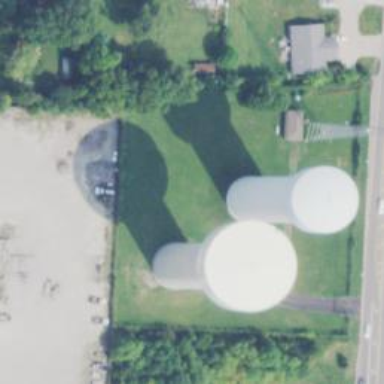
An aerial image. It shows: Water tower that is man-made.